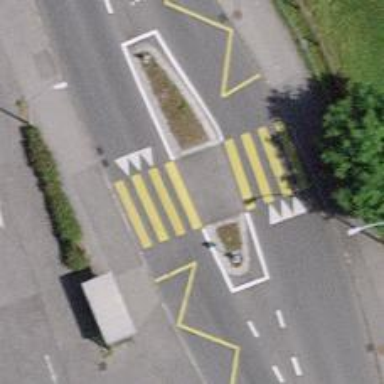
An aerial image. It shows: Kerb barrier.